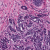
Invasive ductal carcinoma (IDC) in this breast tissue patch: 1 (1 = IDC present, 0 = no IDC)